Field crop: tomato
Growth stage: 1
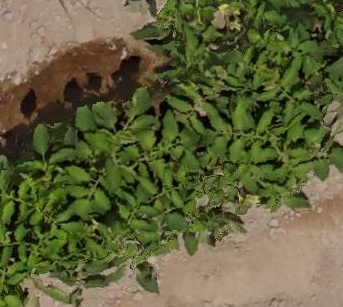
Species: tomato